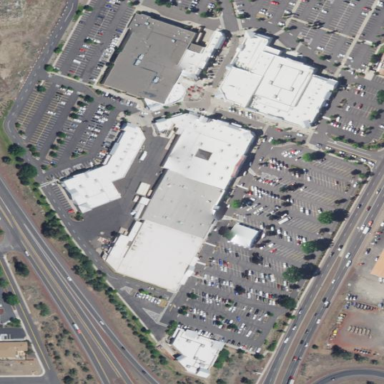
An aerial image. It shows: Retail area.